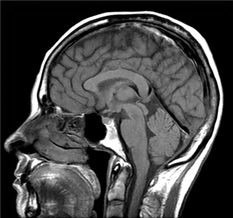
Label: notumor